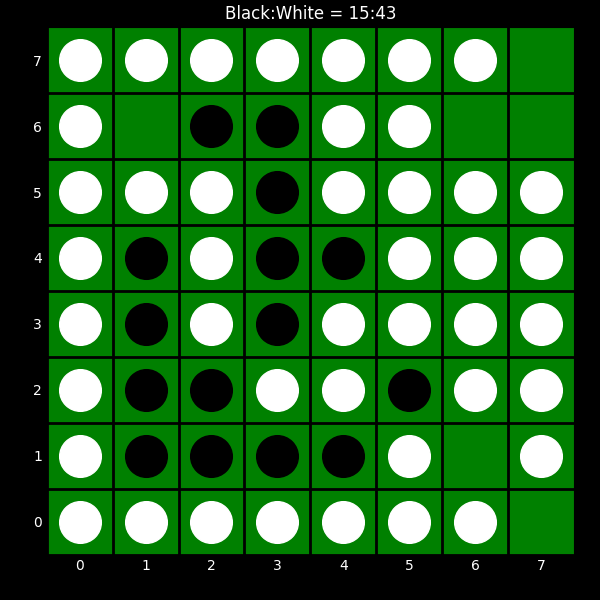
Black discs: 15
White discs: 43